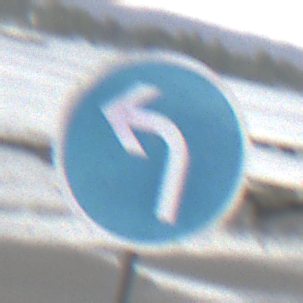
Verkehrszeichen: VorgeschriebeneFahrtrichtungLinks
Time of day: Midday
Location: Outdoor (Suburban)
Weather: Overcast
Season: NotSpecified
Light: Natural